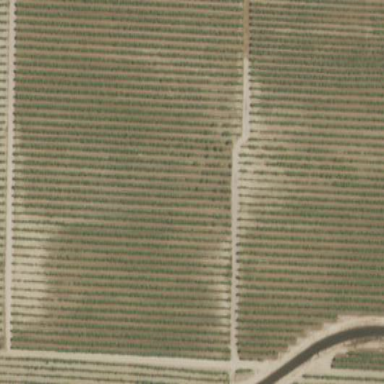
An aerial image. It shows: Vineyard.